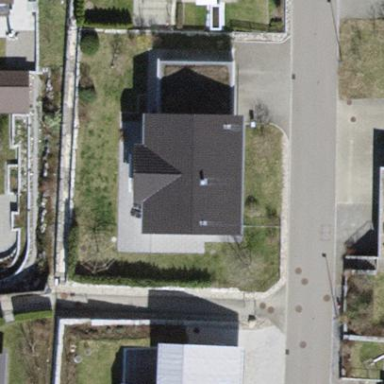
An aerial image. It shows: Detached building with tile roof.